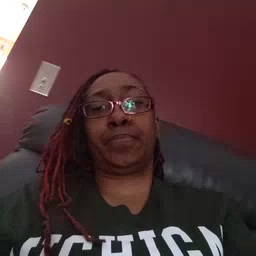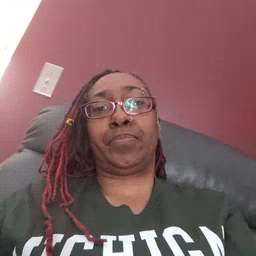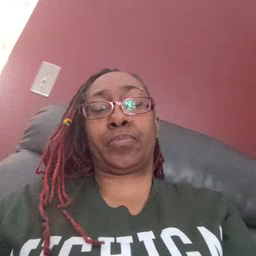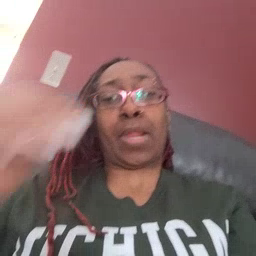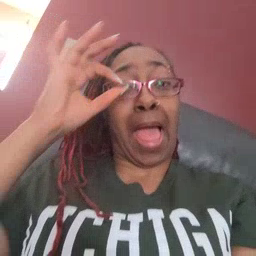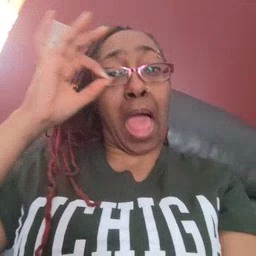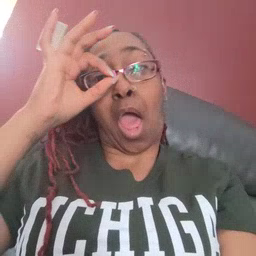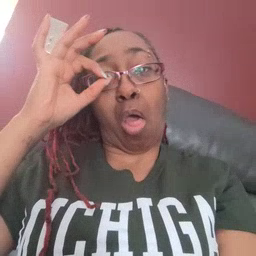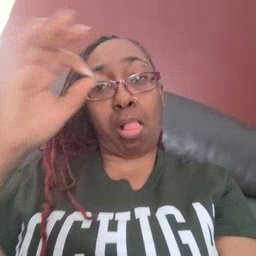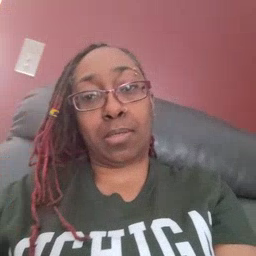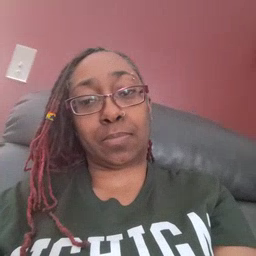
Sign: owl